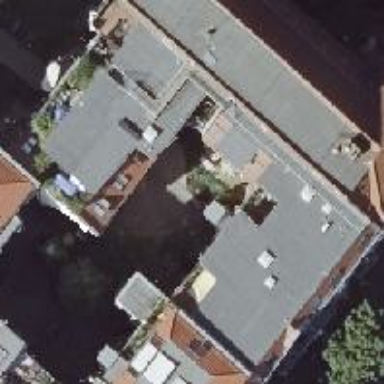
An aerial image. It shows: Building with apartments featuring grey exterior. The roof is made of red roof tiles with gambrel shape.